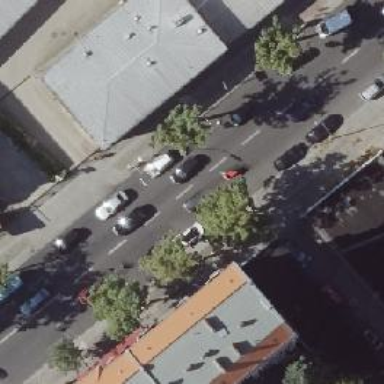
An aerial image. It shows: Secondary road with asphalt surface. The road has parallel parking on the left side and cycle tracks on both sides.